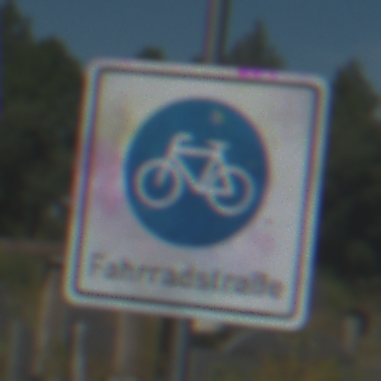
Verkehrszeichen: BeginnFahrradstrasse
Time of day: Midday
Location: Outdoor (Special)
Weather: PartlyCloudy
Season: NotSpecified
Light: Natural